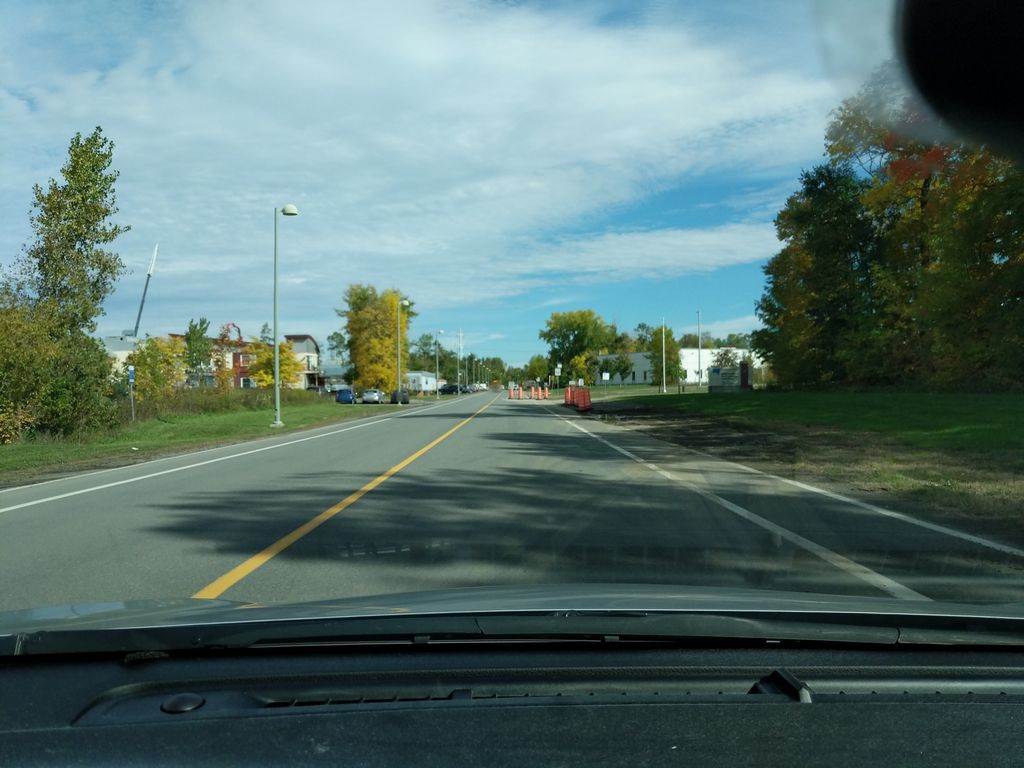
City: quebec_city